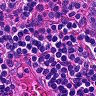
Metastatic tissue present: no